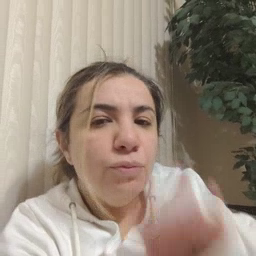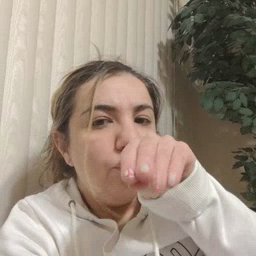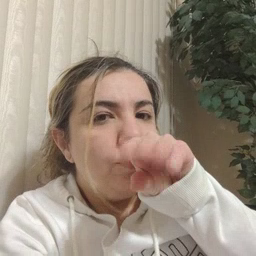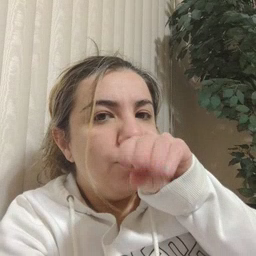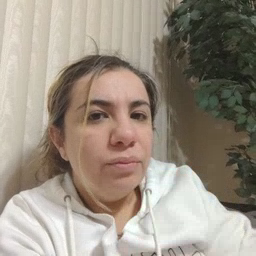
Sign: duck